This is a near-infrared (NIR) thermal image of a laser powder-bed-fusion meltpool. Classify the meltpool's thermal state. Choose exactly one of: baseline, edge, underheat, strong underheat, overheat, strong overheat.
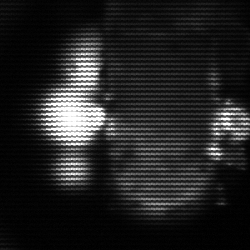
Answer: strong underheat